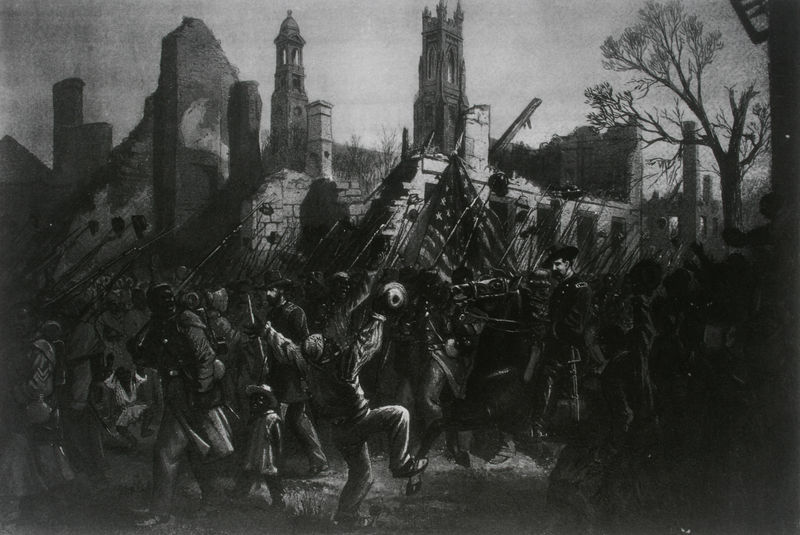
Titel: Entrance of the 55th Massachusetts (Colored) Regiment into Charleston, South Carolina, Febraury 21, 1865
Künstler: Thomas Nast
Standort: Boston (Massachusetts)
Institution: Museum of Fine Arts
Schlagwörter: angriff, baum, dunkel, himmel, kampf, kämpfer, mann, schatten, weiß, bäume, kirchturm, menschen, ocker, stadt, äste, bewegung, fenster, frankreich, grau, holz, hut, hüte, laterne, licht, männer, nacht, rücken, schwarz, zeichnung, gebäude, gras, rasen, schloss, wiese, beige, leute, tanz, feier, mütze, tod, ast, stamm, zweige, kirche, kind, tanzen, gotik, kinder, pferd, reiter, turm, bein, düster, fahnen, fahne, flagge, zug, mauer, grafik, amerika, romantik, banner, krieg, schlacht, zerstörung, soldaten, finster, schnauzer, freude, zinnen, foto, fugen, ruine, burg, glockenturm, türme, abbruch, druck, schnitt, schwarz weiss, radierung, stich, kupfer, attacke, uniform, uniformen, waffen, soldat, ruinen, offizier, armee, heer, marsch, sieg, gemäuer, mauern, gewehr, mittelalter, general, historienmalerei, tonig, lanzen, gabäude, speere, usa, parade, gewehre, anlehnen, sklaven, gefecht, winzer, schuss, bajonett, bürgerkrieg, einzug, bajonette, bastille, aufmarsch, leitern, belagerung, lärm, abgesägt, gekappt, stars, eingeborene, krig, gleichschritt, schiesen, machete, faasade, boston, belfried, gewhre, stripes, südstandler, teaparty, yanky, ausnutzung, d, büergerkrieg, unfrei, starsnstripes, us-fahne